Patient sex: F
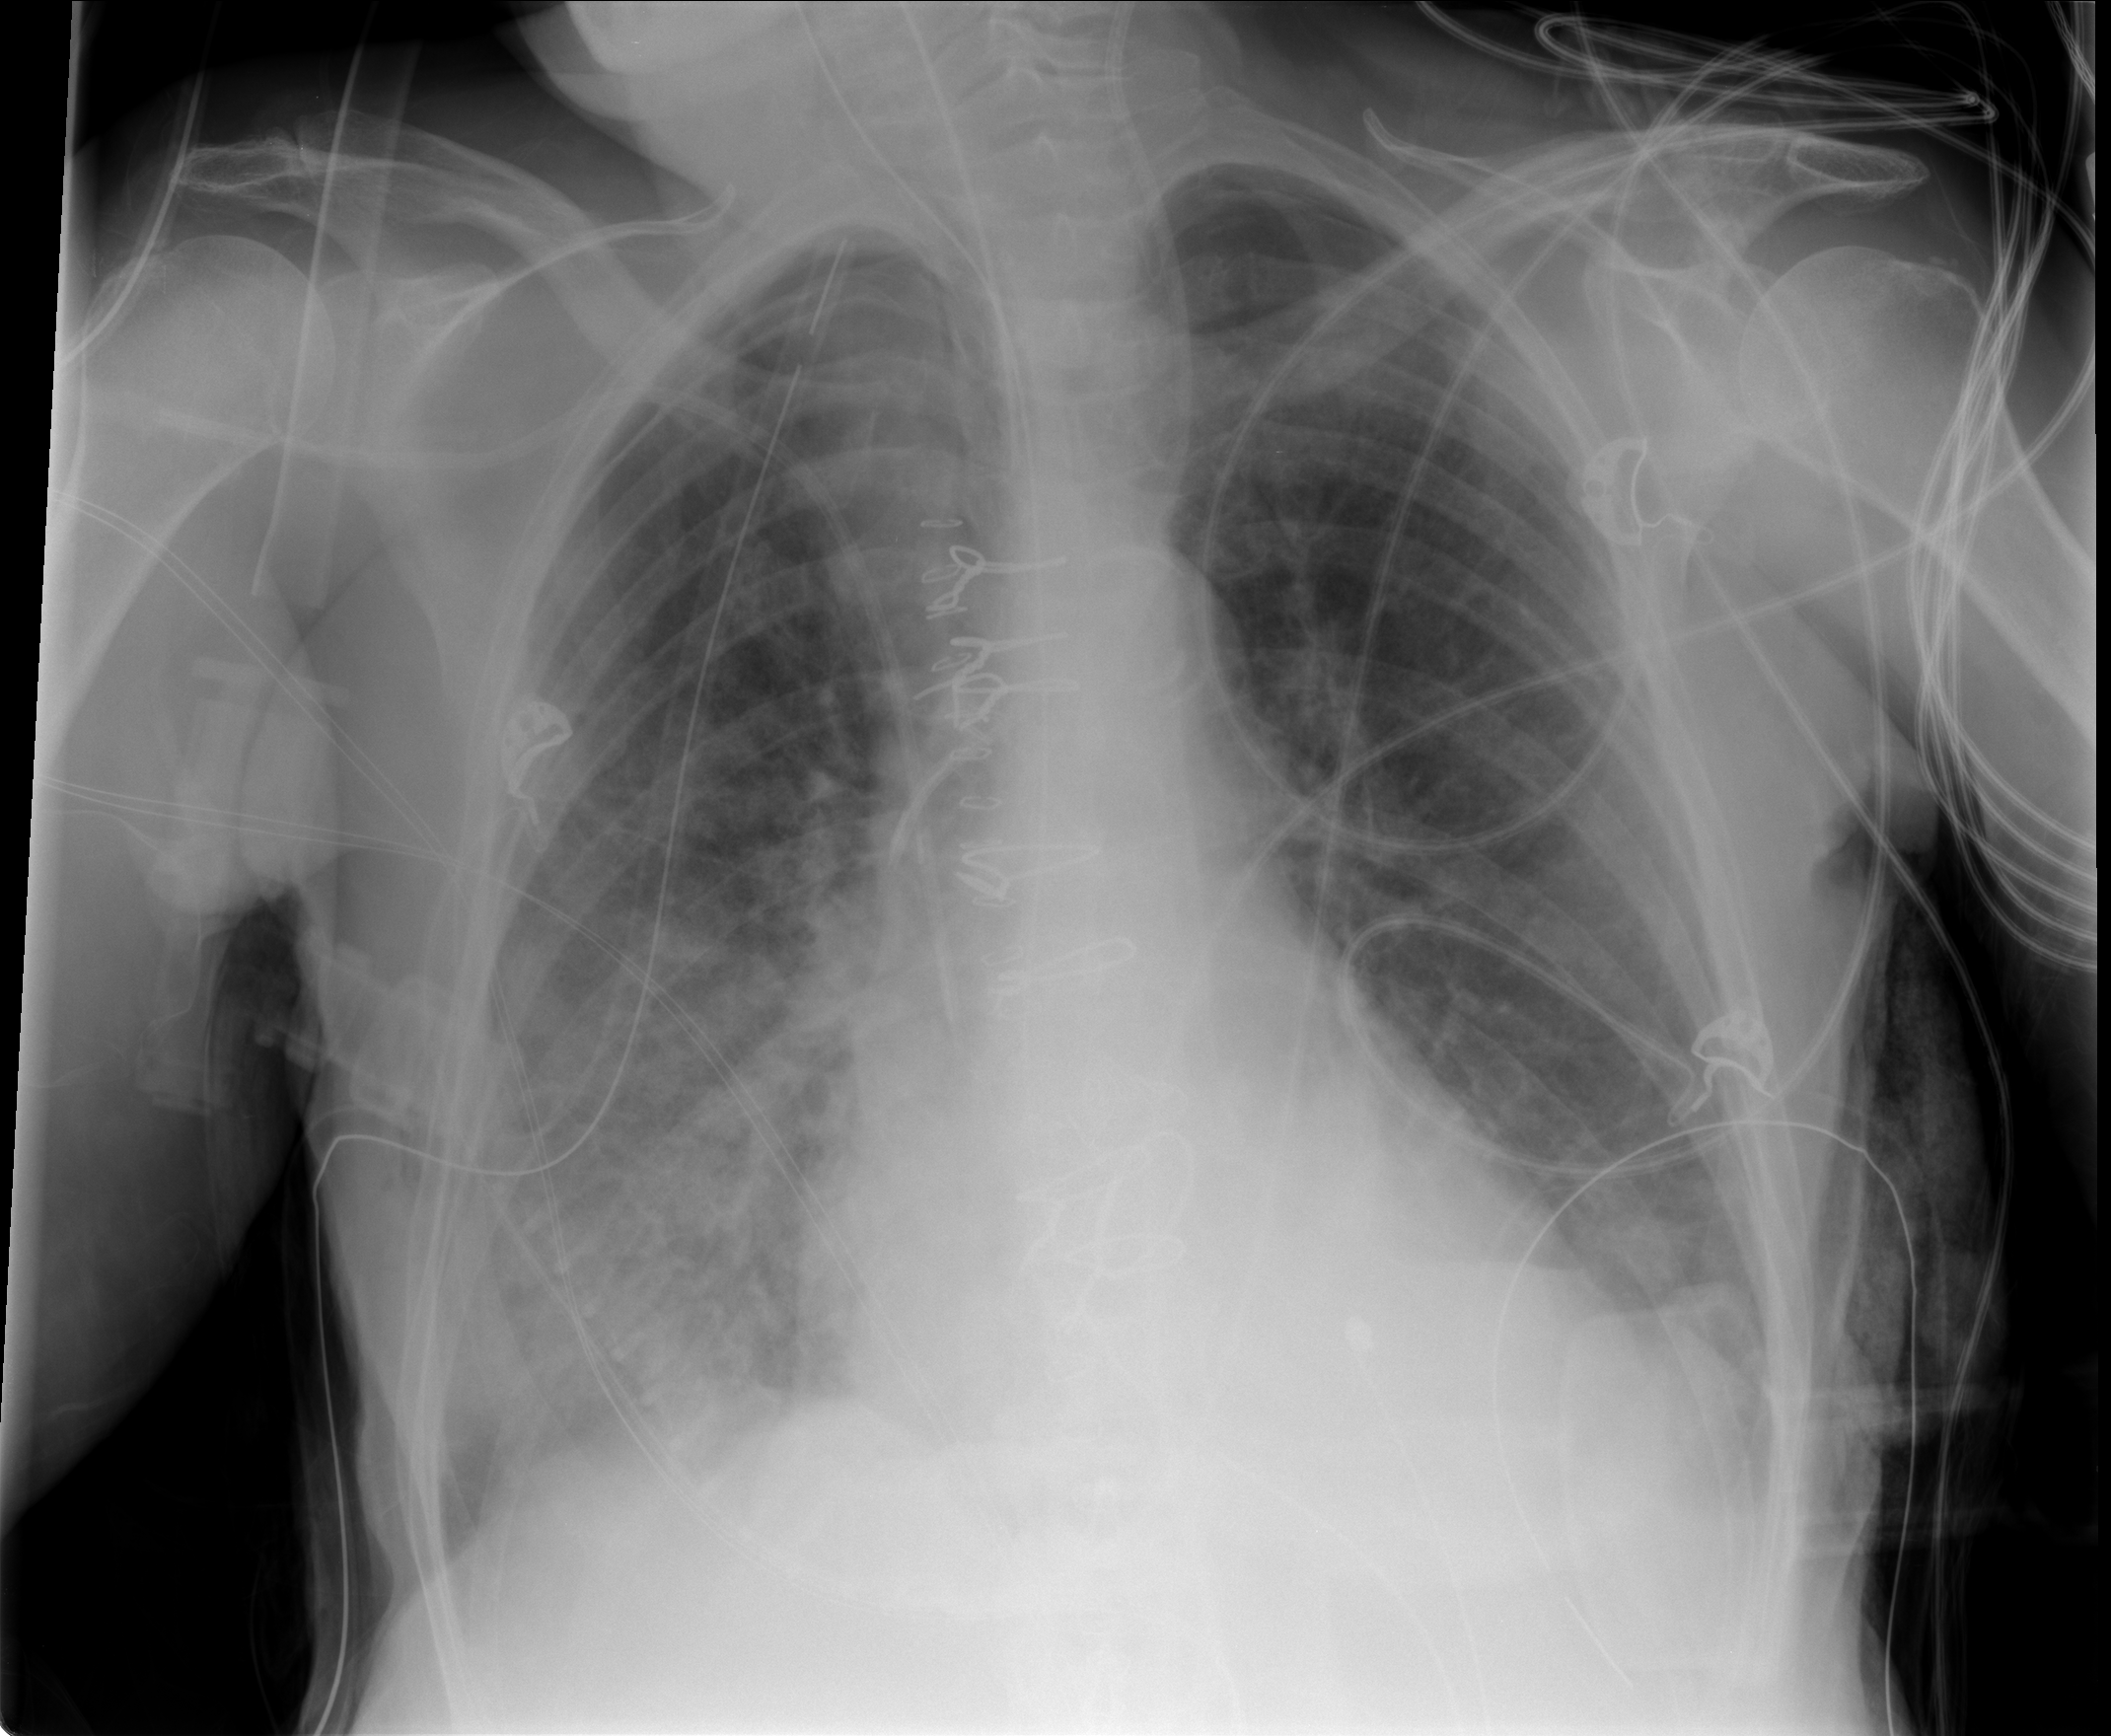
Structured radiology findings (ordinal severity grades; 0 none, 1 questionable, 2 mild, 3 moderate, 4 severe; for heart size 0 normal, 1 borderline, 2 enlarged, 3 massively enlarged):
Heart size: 2
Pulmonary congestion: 2
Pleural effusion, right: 2
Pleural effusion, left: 2
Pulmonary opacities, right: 3
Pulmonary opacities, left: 2
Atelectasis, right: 3
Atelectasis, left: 2